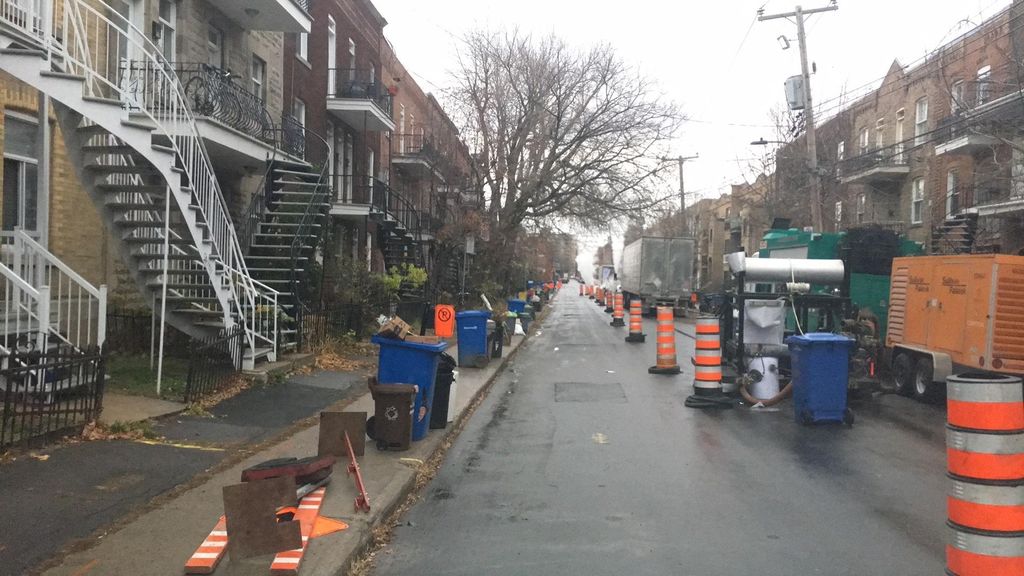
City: montreal